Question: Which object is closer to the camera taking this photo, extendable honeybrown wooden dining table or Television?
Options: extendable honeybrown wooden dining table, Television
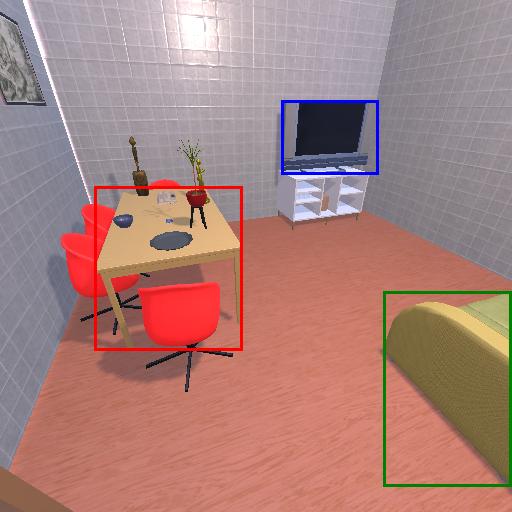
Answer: extendable honeybrown wooden dining table